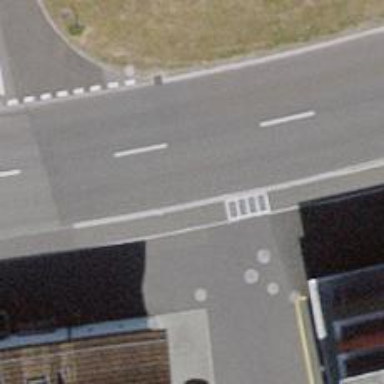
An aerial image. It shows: Primary road with asphalt surface.